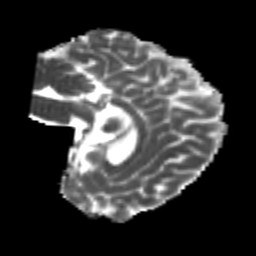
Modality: MD
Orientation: sagittal
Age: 26
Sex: female
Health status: healthy
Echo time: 0.074 s